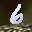
Label: 6